Question: When I am using 'rpart' to draw the decision tree, there is a small problem, the label of the plot does not works well.

The plot only have a half text on the top and bottom of the plot. How can I fix this.
Here is the code:
'''
library(rpart)
iris.rpart = rpart(Species ~ ., data = iris)
plot(iris.rpart) #Plot the tree
text(iris.rpart) #Show the labels
'''
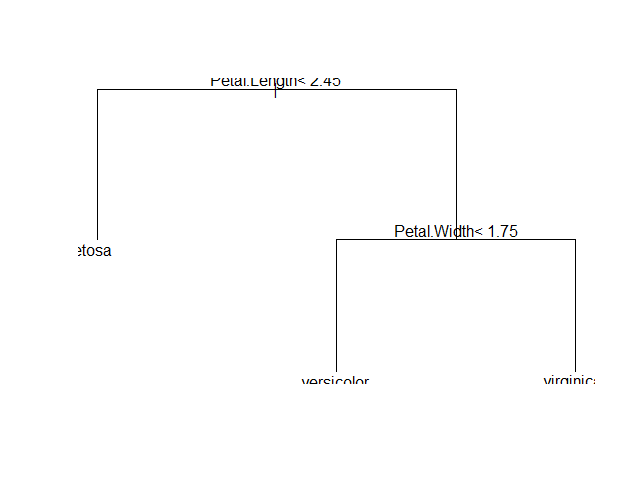
Answer: When you read the documentation of 'plot.rpart', there are two options mentioned: use of the 'par' option 'xpd', or using the parameter 'margin' of the 'plot.rpart' function.
1)
The 'margin' parameter adds an extra portion of white space
'''
library(rpart)
iris.rpart = rpart(Species ~ ., data = iris)
plot(iris.rpart, margin = .2) # margin added
text(iris.rpart, use.n = T)
'''
2)
Looking at your picture, it could be that 'xpd' has been set to 'FALSE' (see '?par'). From the documentation:
>
You can see the setting of 'xpd' by typing:
'''
par()xpd
'''
in that case 'xpd' is not 'TRUE', the solution is as follows:
'''
opar <- par() # to reset later
par(xpd=TRUE)
plot(iris.rpart)
text(iris.rpart, use.n = T)
par <- opar # restore old setting
'''
Please, let me know whether this solved your problem.